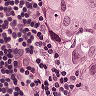
Metastatic tissue present: yes